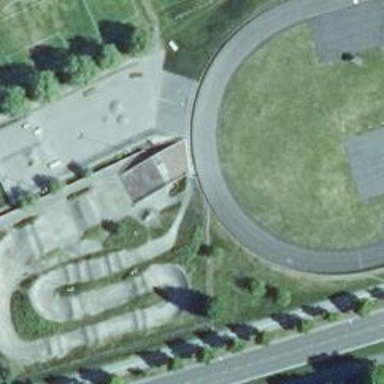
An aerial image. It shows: Cycling track within leisure land area.